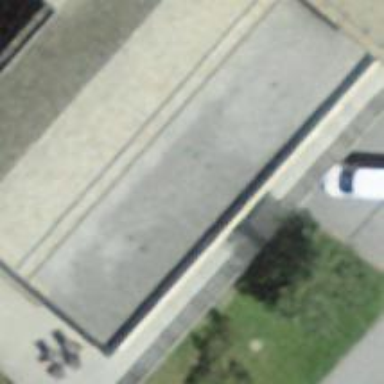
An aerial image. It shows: Restaurant with outdoor seating available.